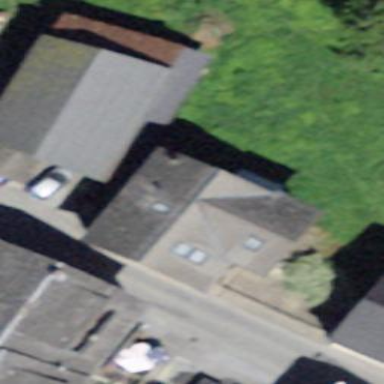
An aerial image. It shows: Residential building.